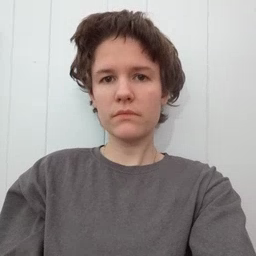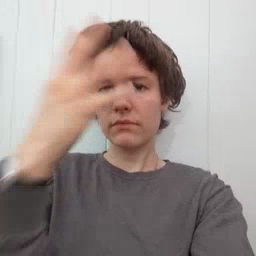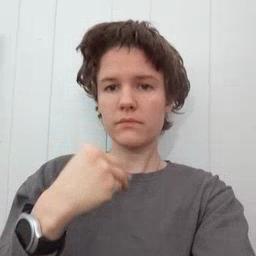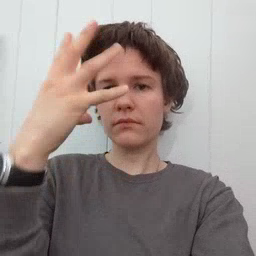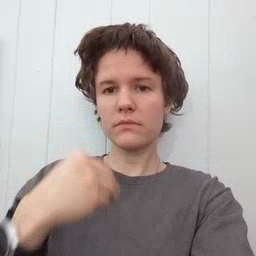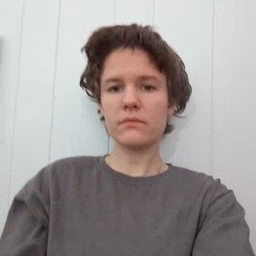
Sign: sleepy